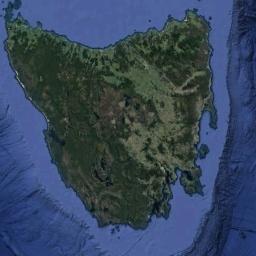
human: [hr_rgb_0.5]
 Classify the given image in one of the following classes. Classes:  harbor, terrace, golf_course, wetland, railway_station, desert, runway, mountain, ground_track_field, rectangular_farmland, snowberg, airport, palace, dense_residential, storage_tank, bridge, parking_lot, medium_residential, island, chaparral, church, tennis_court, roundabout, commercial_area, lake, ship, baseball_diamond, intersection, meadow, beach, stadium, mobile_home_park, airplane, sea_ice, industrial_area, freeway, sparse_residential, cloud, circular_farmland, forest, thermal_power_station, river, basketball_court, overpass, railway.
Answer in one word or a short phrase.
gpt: island